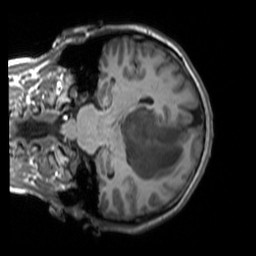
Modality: T1w
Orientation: coronal
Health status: ill
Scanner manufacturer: siemens
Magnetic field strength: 3 T
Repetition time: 1.7 s
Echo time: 0.00253 s